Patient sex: F
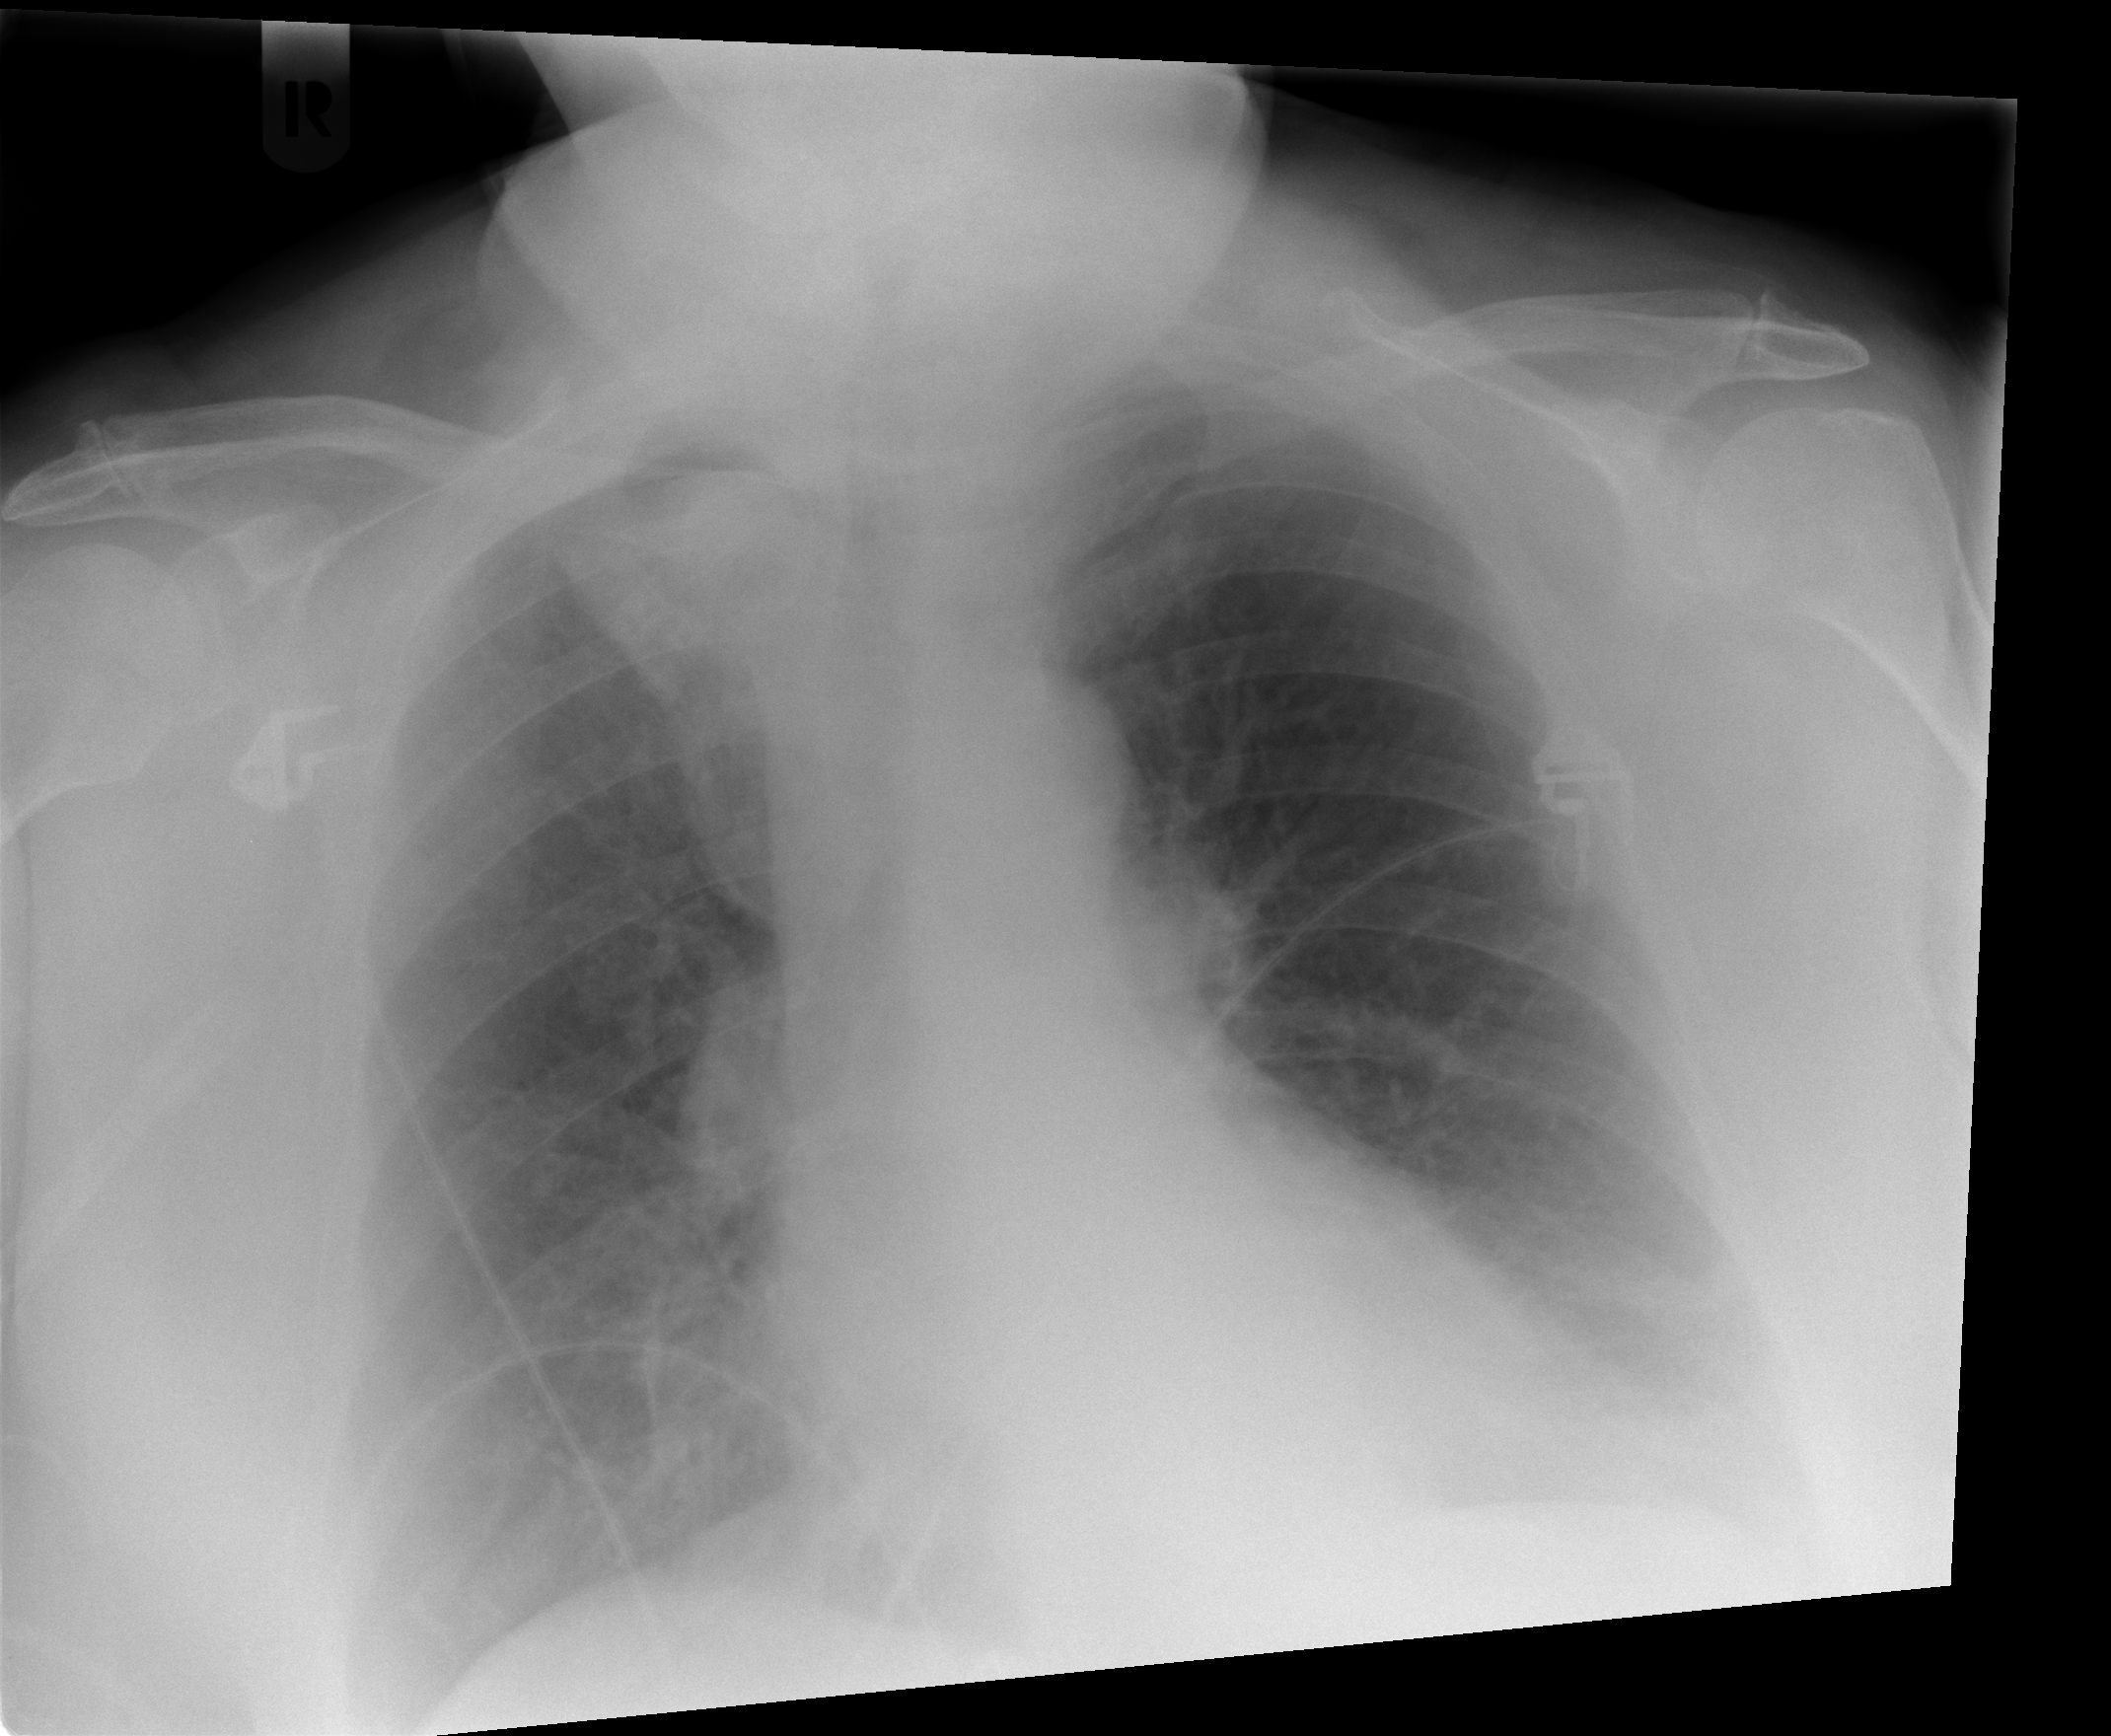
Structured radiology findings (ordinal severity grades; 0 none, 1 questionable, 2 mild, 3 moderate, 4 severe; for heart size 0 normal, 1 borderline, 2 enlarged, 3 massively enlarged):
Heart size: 1
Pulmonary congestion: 1
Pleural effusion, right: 1
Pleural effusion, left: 1
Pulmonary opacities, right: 2
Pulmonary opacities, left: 0
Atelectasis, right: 2
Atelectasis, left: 2